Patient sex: F
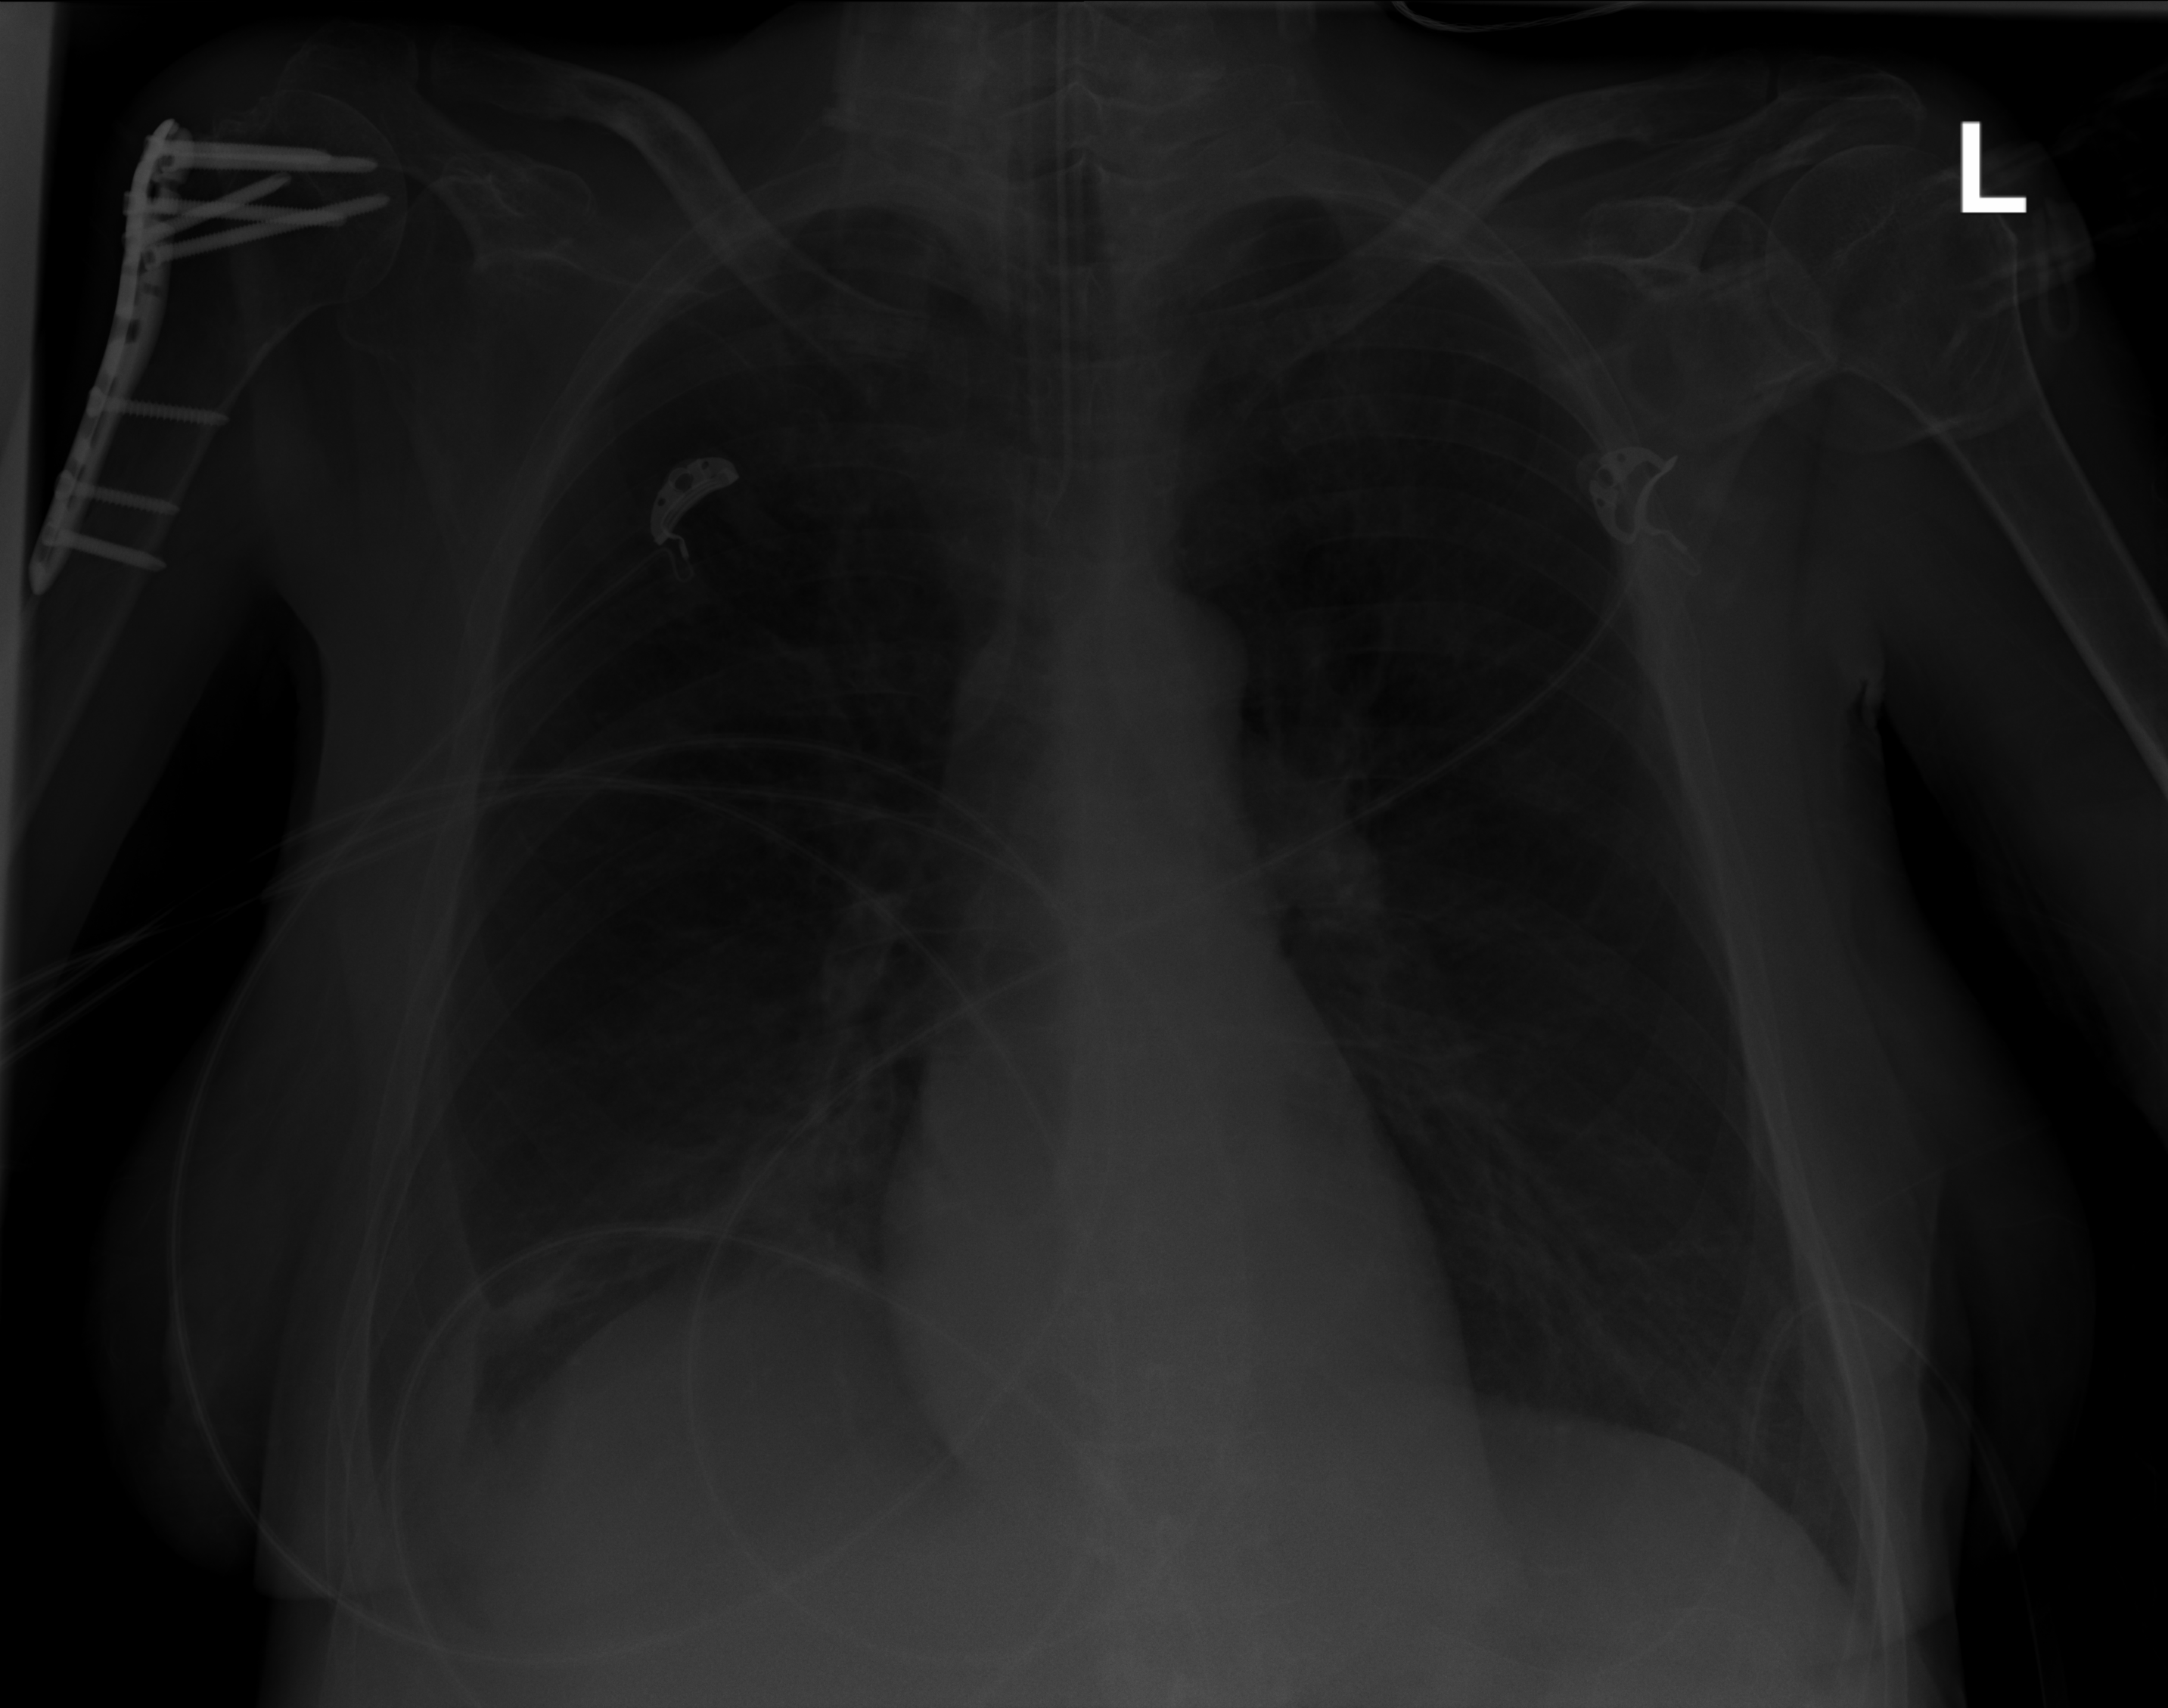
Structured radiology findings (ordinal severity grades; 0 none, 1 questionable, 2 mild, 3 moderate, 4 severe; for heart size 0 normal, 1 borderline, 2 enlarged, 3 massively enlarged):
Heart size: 0
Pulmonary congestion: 0
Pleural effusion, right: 2
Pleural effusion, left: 2
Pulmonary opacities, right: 2
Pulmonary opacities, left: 0
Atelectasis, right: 2
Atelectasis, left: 2